Field crop: maize
Growth stage: 2
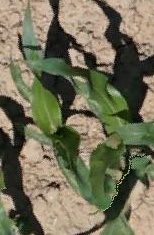
Species: maize